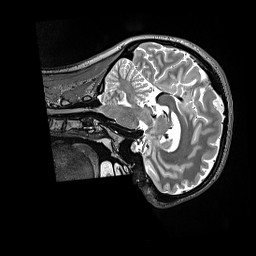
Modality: T2w
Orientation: sagittal
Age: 25
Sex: female
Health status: ill
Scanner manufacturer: siemens
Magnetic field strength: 3 T
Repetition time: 3.2 s
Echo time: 0.564 s